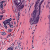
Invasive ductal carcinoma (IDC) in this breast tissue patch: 1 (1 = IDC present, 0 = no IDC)